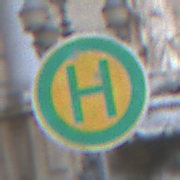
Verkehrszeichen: Haltestelle
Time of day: SunriseSunset
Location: Outdoor (Urban)
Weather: PartlyCloudy
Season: NotSpecified
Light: Natural